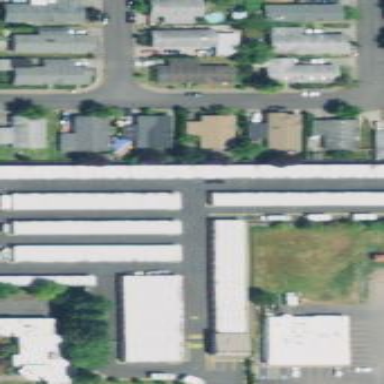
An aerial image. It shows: Commercial area with storage rental shop.